Question: Is it possible to modify the jumplist for an exe using VB6? I want to remove the option to launch the exe from jumplist. For example considering chrome is my exe I want to remove the option to launch chrome from the jumplist(highlighted in red). If I could disable jumplist using code(VB6) that would also be fine. Any suggestions?

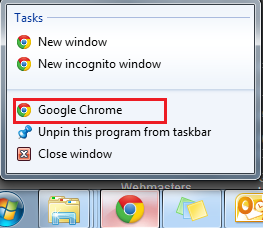
Answer: The name to which you are referring is there to tell a user what program he/she is running, and to provide the user with additional options for a program. Left-clicking on it will open a new instance of the same program. Right-clicking on it will show the additional options. This is the default behaviour of Windows Explorer in Windows 7 and 8 with any program running in the foreground. The name on the context menu of each program running in the foreground, cannot be removed.